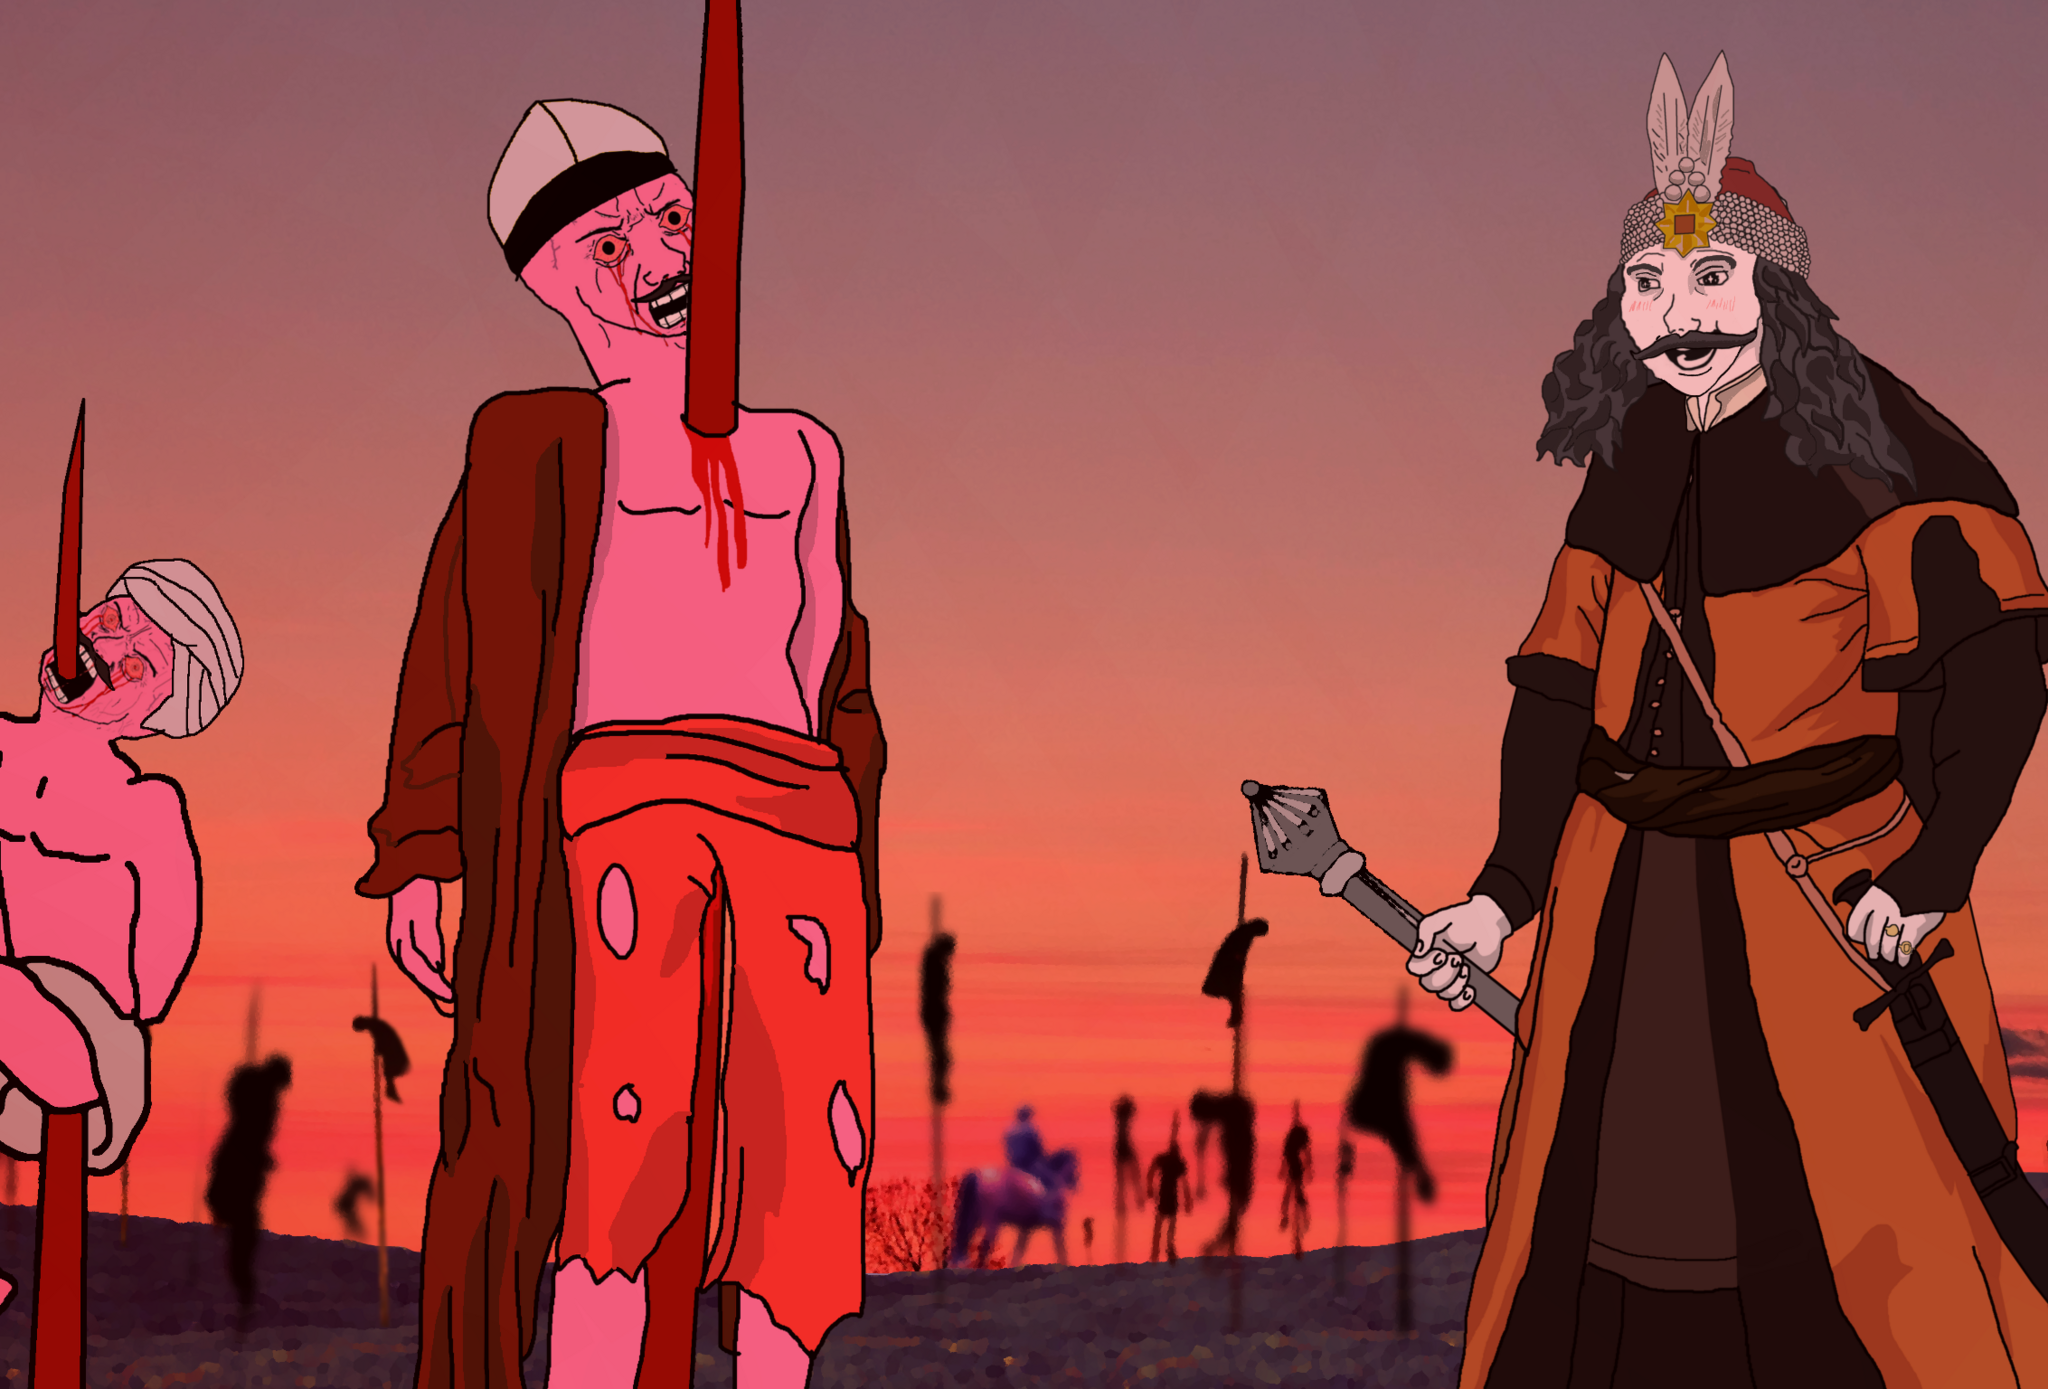
Label: 5_Wojak_with_Background